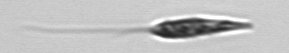
Label: Euglena